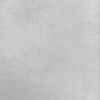
Label: dusty